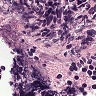
Metastatic tissue present: no